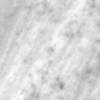
Label: change